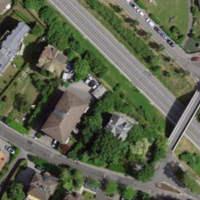
EUNIS habitat code: 55
Species observed at this site:
Chelidonium majus
Stachys alpina
Plantago major